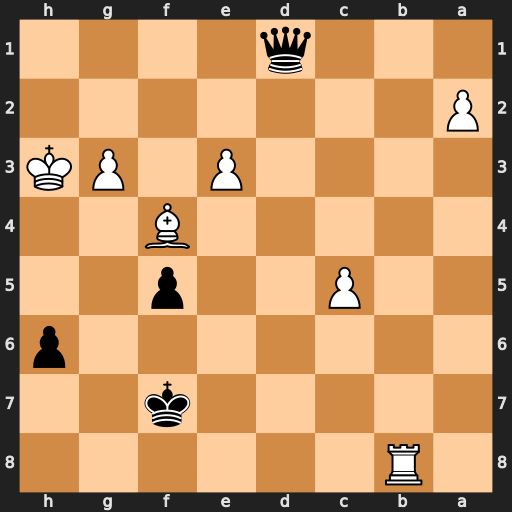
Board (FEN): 1R6/5k2/7p/2P2p2/5B2/4P1PK/P7/3q4
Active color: b
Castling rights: -
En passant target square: -
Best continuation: Qh1#